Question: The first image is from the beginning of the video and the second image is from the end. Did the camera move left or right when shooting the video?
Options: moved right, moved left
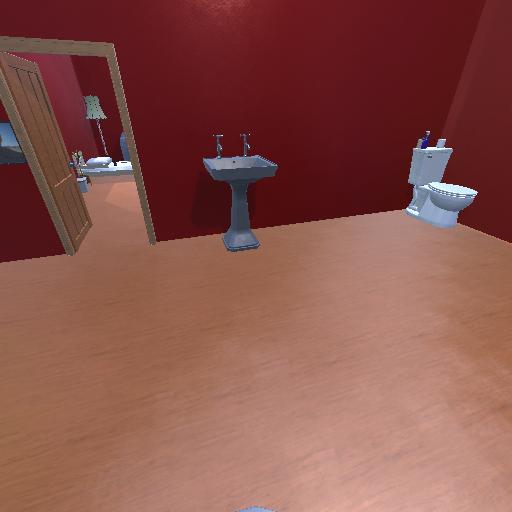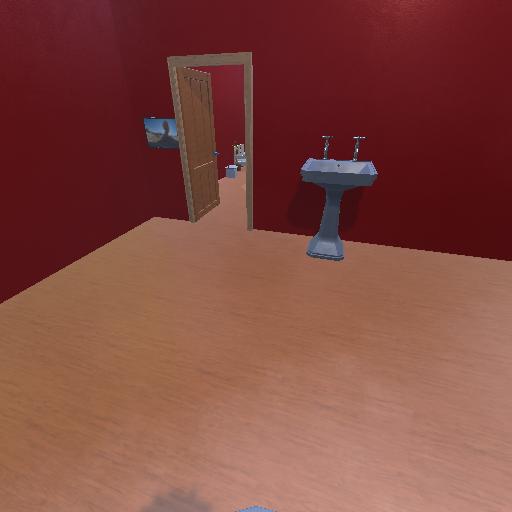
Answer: moved right